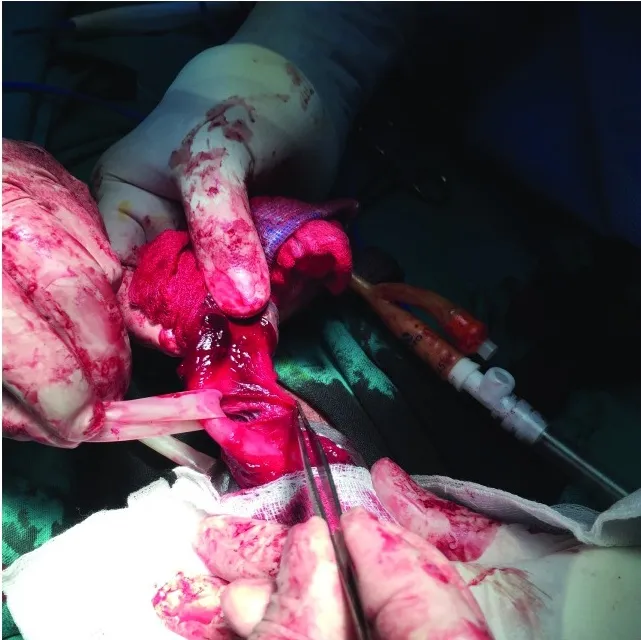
Protection of the urethra during surgery using a Penrose drain through the double fracture.
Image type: medical_photograph (other_medical_photograph)